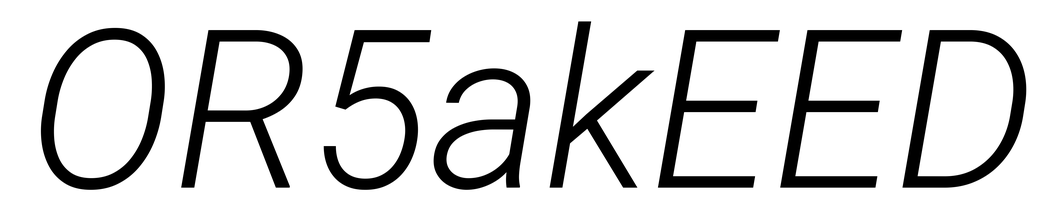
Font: Roboto-Italic_Light_Italic